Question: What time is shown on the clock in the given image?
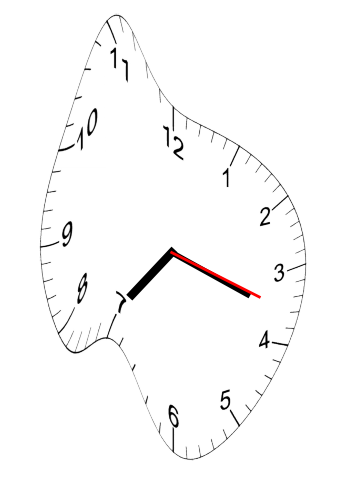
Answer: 07:18:18